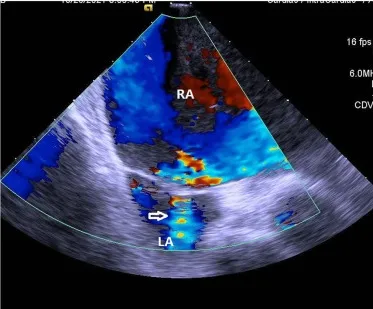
(C) ICE showed an increase of right to left shunting (white arrow) after second session of balloon atrial septostomy. RA, right atrium; LA, left atrium.
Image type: radiology (ultrasound)